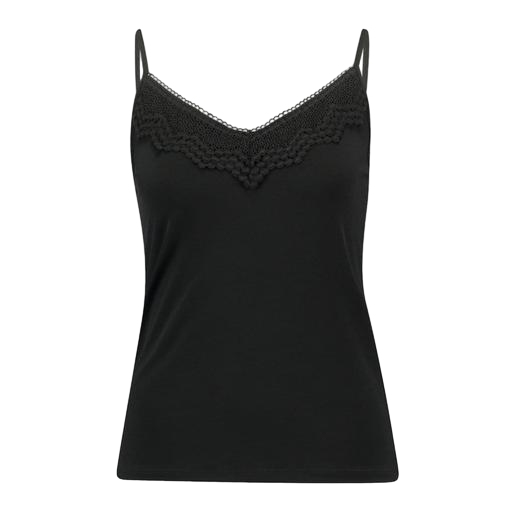
black dentelle lace-detail camisole, black curve cami rib lace, black pointelle-trimmed camisole, white background